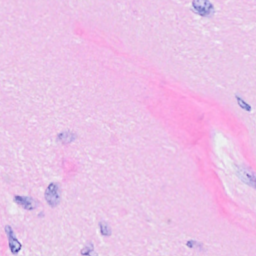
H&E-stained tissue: Breast